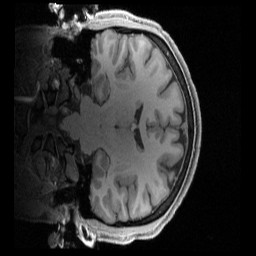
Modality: T1w
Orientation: coronal
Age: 34
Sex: male
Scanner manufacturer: siemens
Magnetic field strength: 3 T
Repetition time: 2.4 s
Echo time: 0.00222 s